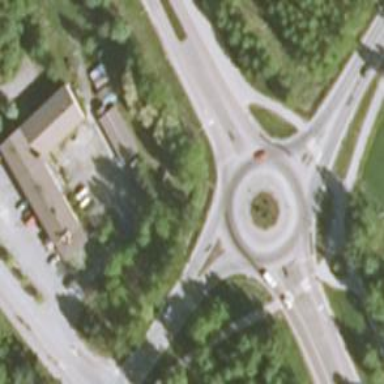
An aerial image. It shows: Roundabout on primary highway.